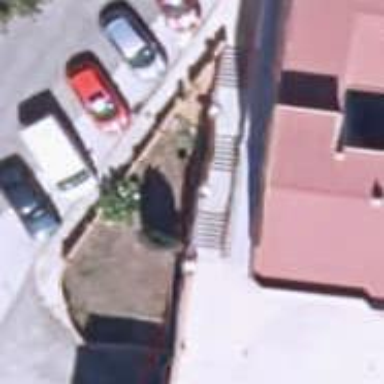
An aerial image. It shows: Road with steps.